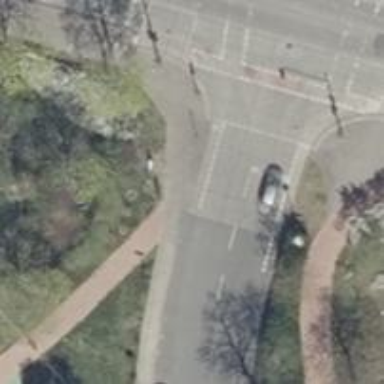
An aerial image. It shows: Road with traffic signals.